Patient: sex M, age 54
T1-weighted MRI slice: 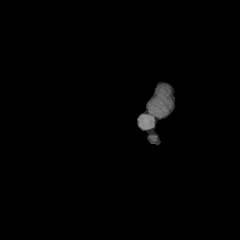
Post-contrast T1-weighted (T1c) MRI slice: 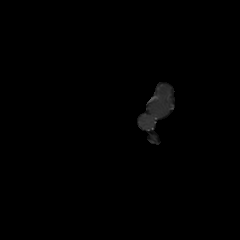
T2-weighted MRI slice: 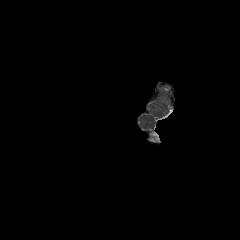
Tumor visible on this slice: no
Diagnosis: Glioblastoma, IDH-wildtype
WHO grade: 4